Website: lowes
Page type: order-tracking
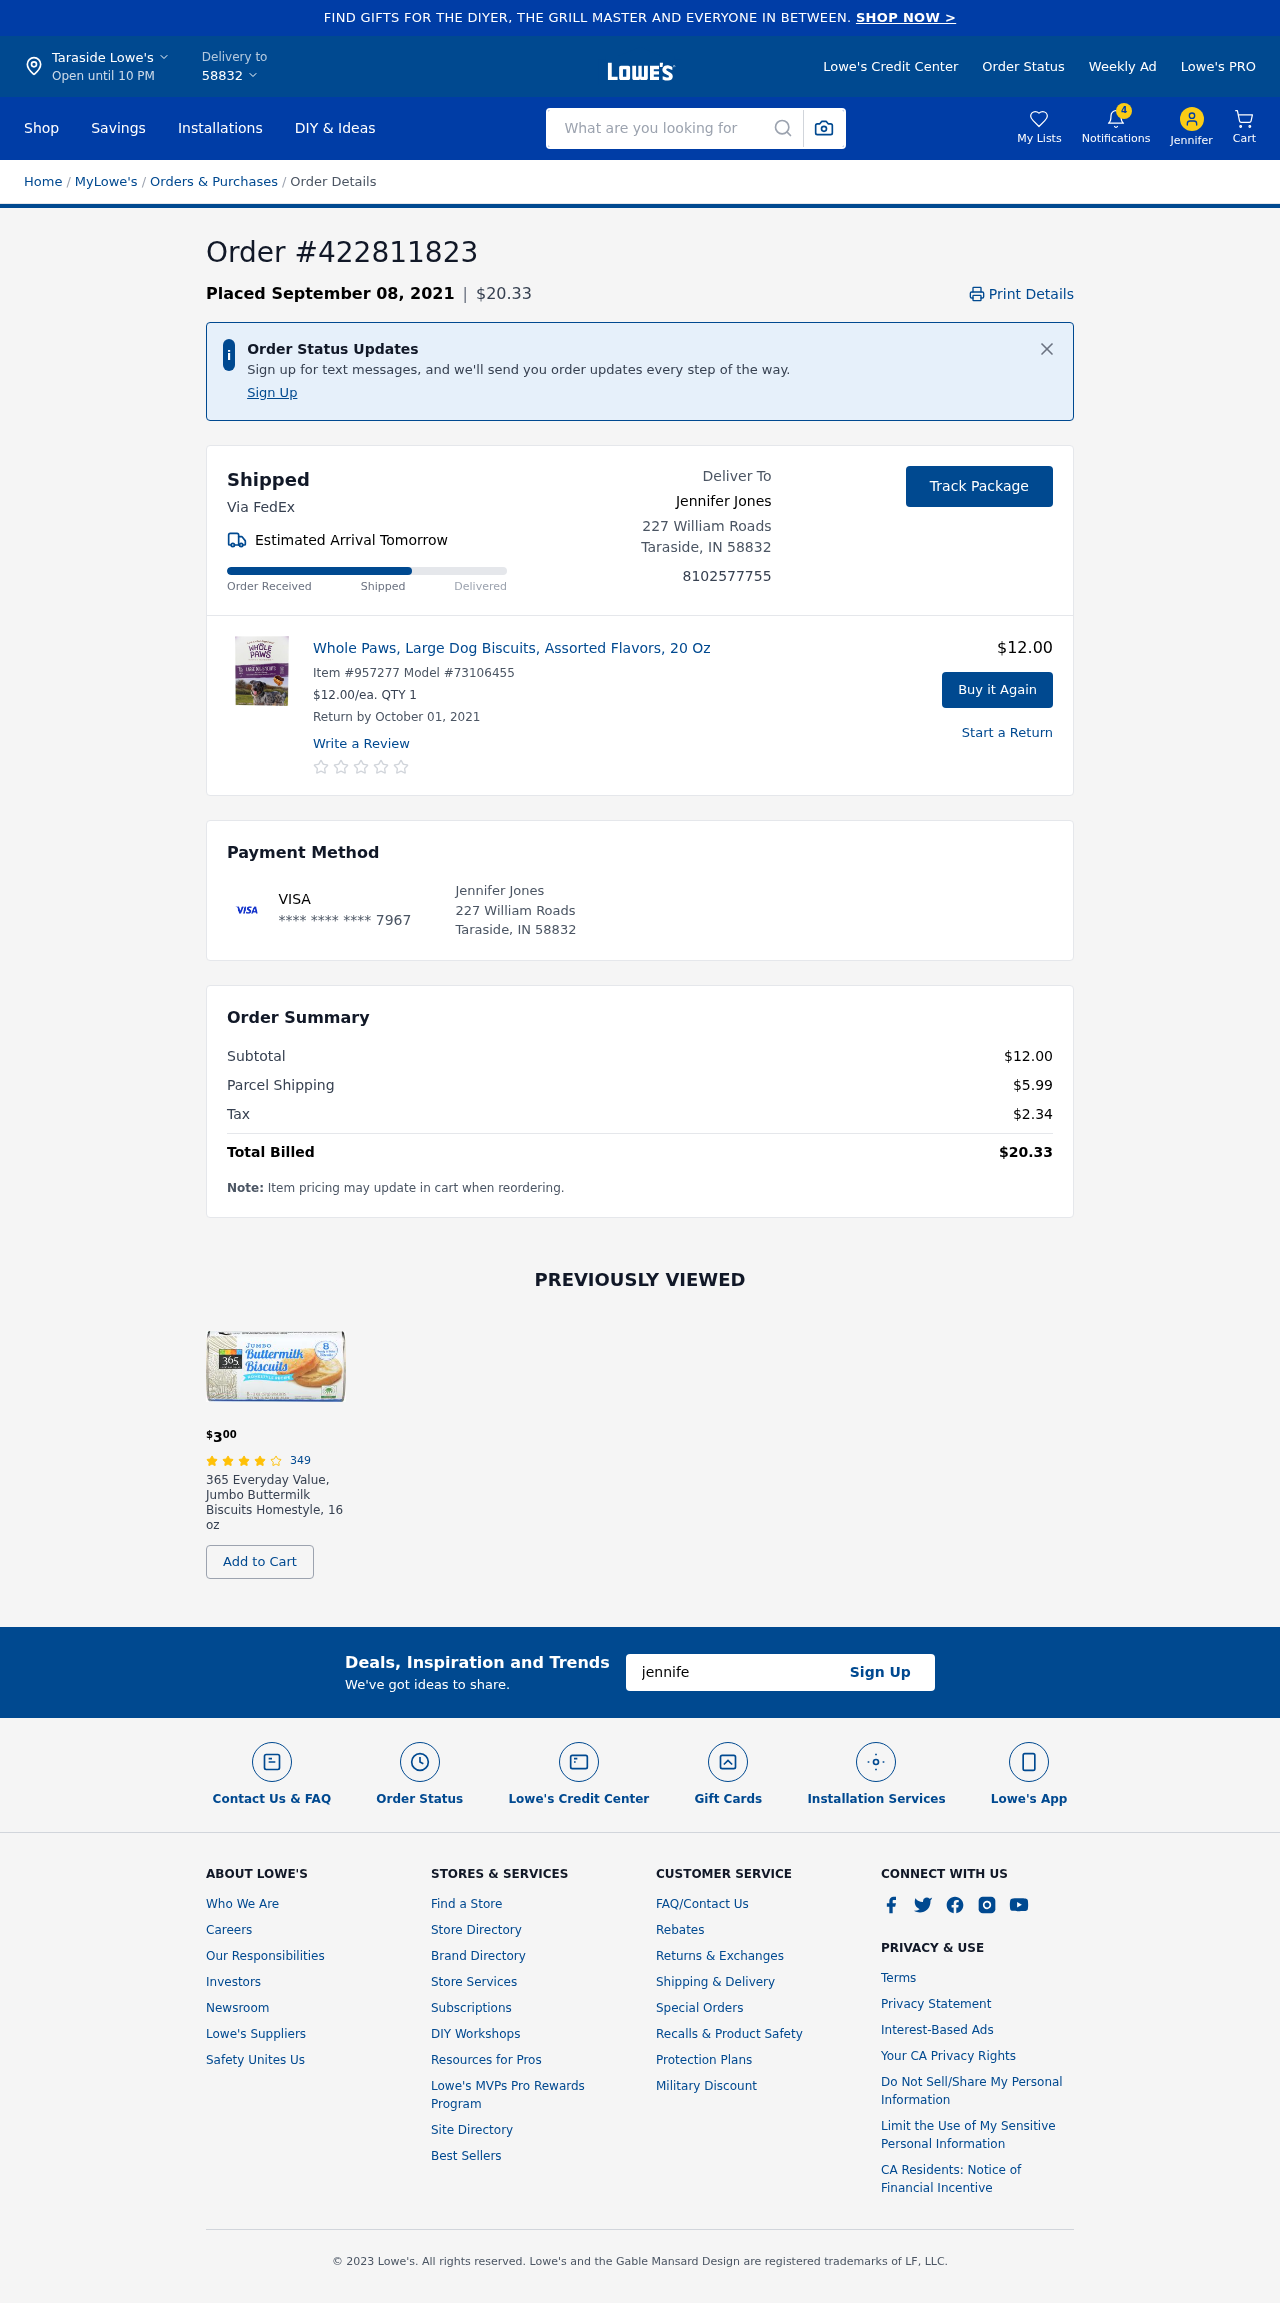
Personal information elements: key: PII_CARD_LAST4
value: **** **** **** 7967
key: PII_CARD_TYPE
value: VISA
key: PII_CITY
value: Taraside Lowe's
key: PII_CITY
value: Taraside
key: PII_CITY_STATE_ZIP
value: Taraside, IN 58832
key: PII_EMAIL
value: jenniferjones@gmail.com
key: PII_FIRSTNAME
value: Jennifer
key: PII_FULLNAME
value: Jennifer Jones
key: PII_PHONE
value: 8102577755
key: PII_POSTCODE
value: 58832
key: PII_STREET
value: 227 William Roads
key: PII_FULLNAME2
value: Jennifer Jones
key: PII_STATE_ABBR
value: IN
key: PII_POSTCODE_FULL
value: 58832
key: PII_CITY_STATE
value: Taraside, IN
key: PII_POSTCODE_NUMERIC
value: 58832
Product elements: key: PRODUCT1_NAME
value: Whole Paws, Large Dog Biscuits, Assorted Flavors, 20 Oz
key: PRODUCT1_PRICE
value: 12
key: PRODUCT1_QUANTITY
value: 1
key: PRODUCT2_NAME
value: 365 Everyday Value, Jumbo Buttermilk Biscuits Homestyle, 16 oz
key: PRODUCT2_NUM_RATINGS
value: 349
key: PRODUCT2_PRICE
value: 3
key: PRODUCT2_RATING
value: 3.5
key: PRODUCT1_ITEM
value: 957277
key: PRODUCT1_MODEL
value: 73106455
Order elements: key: ORDER_ID
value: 422811823
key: ORDER_DATE
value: Placed September 08, 2021
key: ORDER_TOTAL
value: $20.33
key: ORDER_DELIVERY_DATE
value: Estimated Arrival Tomorrow
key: ORDER_RETURN_BY_DATE
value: Return by October 01, 2021
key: ORDER_SUBTOTAL
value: $12.00
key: ORDER_SHIPPING_COST
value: $5.99
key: ORDER_TAX
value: $2.34
Search elements: key: HEADER_SEARCH
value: What are you looking for
Other elements: key: NOTIFICATION_COUNT
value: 4